Question: I am trying to put an image over another image (watermark) like so:
'''
class Water_mark extends CI_Controller {
function __construct() {
parent::__construct();
}
function index() {
$this->load->library('image_lib');
$config['image_library'] = 'GD2';
$config['source_image'] = '/assets/images/tv-share.jpg';
$config['new_image'] = '/assets/images/tv-share-done.jpg';
$config['wm_type'] = 'overlay';
$config['wm_overlay_path'] = '/assets/images/share_en.jpg';
$config['wm_opacity'] = '50';
$config['wm_vrt_alignment'] = 'top';
$config['wm_hor_alignment'] = 'left';
$config['wm_hor_offset'] = '10';
$config['wm_vrt_offset'] = '10';
$data = $config;
$this->image_lib->initialize($config);
if (!$this->image_lib->watermark()) {
echo $this->image_lib->display_errors();
}
$this->image_lib->clear();
$this->load->view('water_mark_view', $data);
}
}
'''
but I keep getting errors:
'''
A PHP Error was encountered
Severity: Warning
Message: imagecolorat() expects parameter 1 to be resource, boolean given
Filename: libraries/Image_lib.php
Line Number: 941
A PHP Error was encountered
Severity: Warning
Message: imagecolorat() expects parameter 1 to be resource, boolean given
Filename: libraries/Image_lib.php
Line Number: 953
A PHP Error was encountered
Severity: Warning
Message: imagecolortransparent() expects parameter 1 to be resource, boolean given
Filename: libraries/Image_lib.php
Line Number: 953
A PHP Error was encountered
Severity: Warning
Message: imagecopymerge() expects parameter 1 to be resource, boolean given
Filename: libraries/Image_lib.php
Line Number: 954
The path to the image is not correct.
The path to the image is not correct.
The path to the image is not correct.
Your server does not support the GD function required to process this type of image.
Your server does not support the GD function required to process this type of image.
Your server does not support the GD function required to process this type of image.
'''

What am I missing?
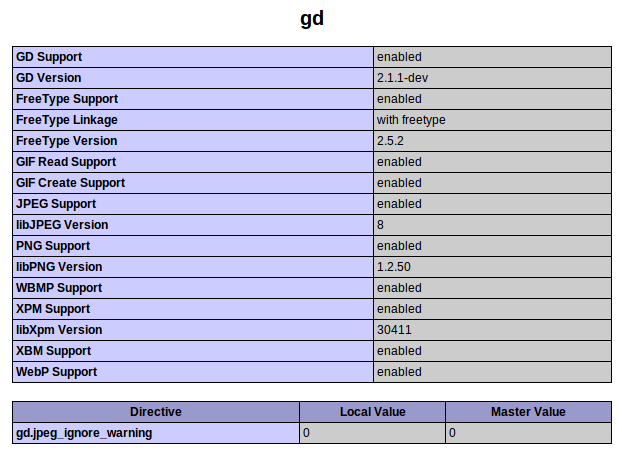
Answer: The issue was as simple as removing the (although in the <URL> at he beginning like so:
'''
$config['source_image'] = 'assets/images/tv-share.jpg';
$config['new_image'] = 'assets/images/tv-share-done.jpg';
$config['wm_overlay_path'] = 'assets/images/share_en.jpg';
'''
what got me confused this error:
> Your server does not support the GD function required to process this
type of image.
I never thought it was only a path issue when I saw the error above.